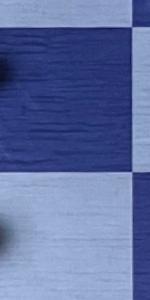
Label: Empty